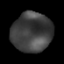
Tissue: prostate
Cell type: T cells
Senescence score: 0.3351
Nuclear area (px): 1561
Mean DAPI intensity: 64.429